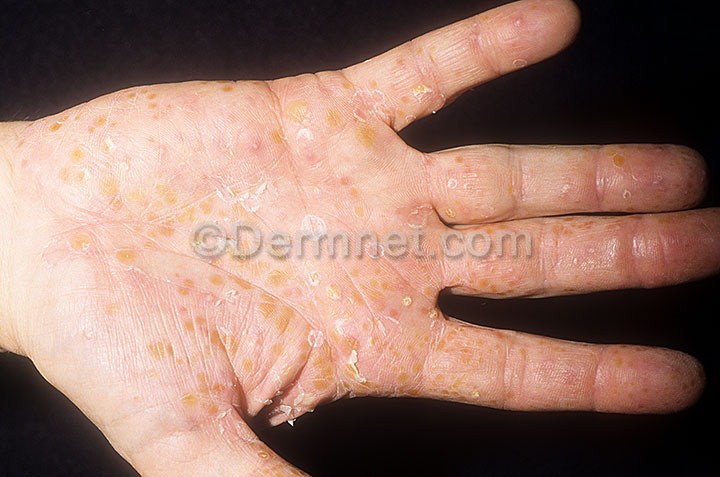
Disease: Eczema Photos